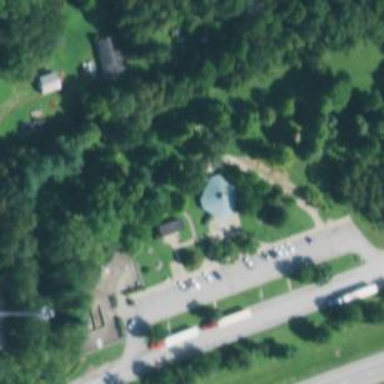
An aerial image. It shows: Rest area on the road.